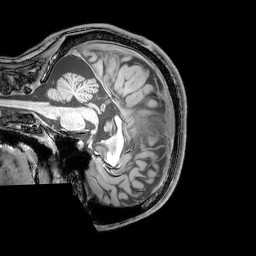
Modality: T1w
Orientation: sagittal
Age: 20
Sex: male
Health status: healthy
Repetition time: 0.081 s
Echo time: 0.037 s